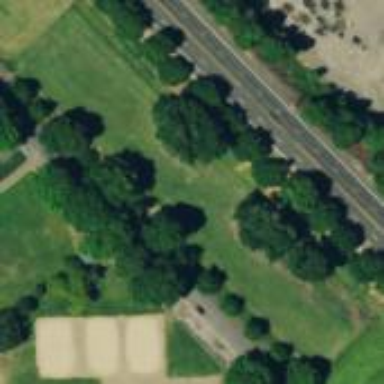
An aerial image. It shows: Fenced dog park area for leisure land.